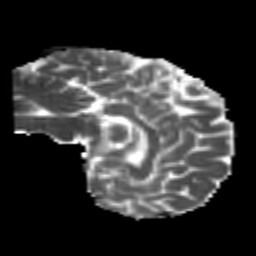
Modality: MD
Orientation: sagittal
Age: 23
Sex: male
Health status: healthy
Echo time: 0.074 s